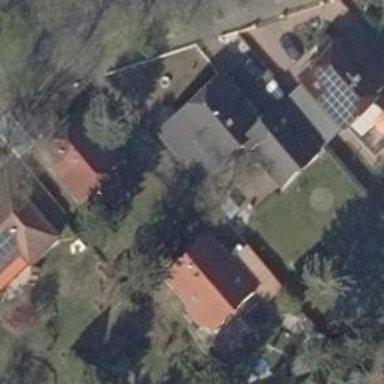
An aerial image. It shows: Detached building with half-hipped roof.